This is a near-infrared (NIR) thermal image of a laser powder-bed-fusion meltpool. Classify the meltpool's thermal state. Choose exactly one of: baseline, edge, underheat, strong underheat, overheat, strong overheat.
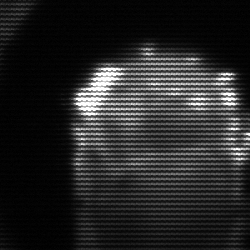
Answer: baseline